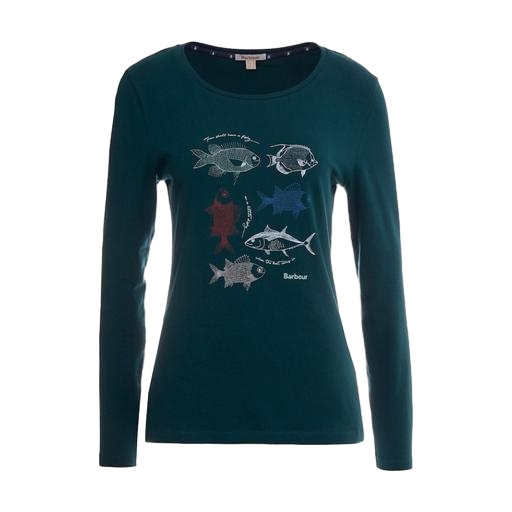
blue iconic women's long-sleeved t-shirt, longsleeve t-shirt, longsleeved t-shirt, white background